RGB frame:
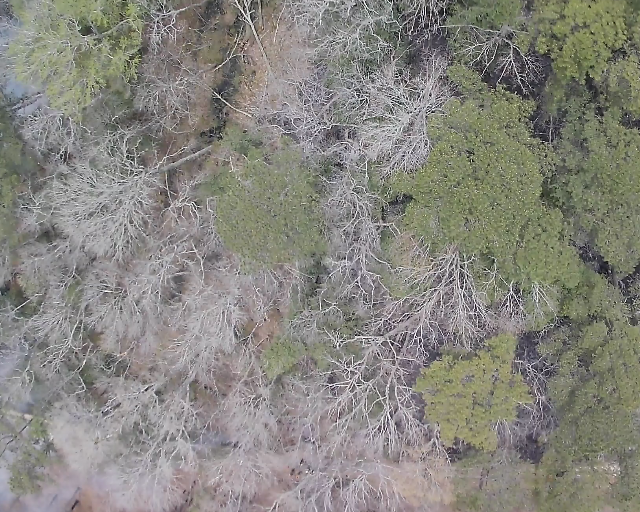
Thermal frame:
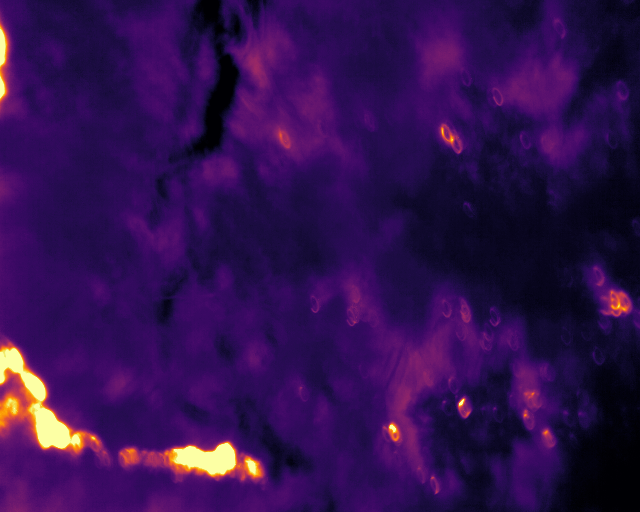
Captured: 2026-02-26 03:06:45
Pixels at or above 80 °C: 1629 (fraction of frame: 0.004971)